Aerial crown-view tile of a tropical tree (Barro Colorado Island, Panama), acquired 20240716:
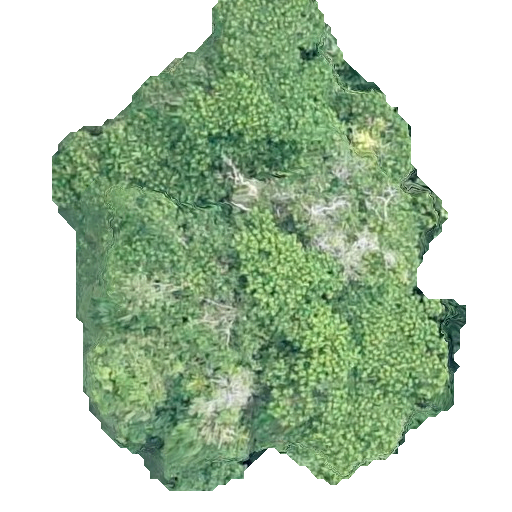
Species: Hura crepitans
GBIF accepted scientific name: Hura crepitans
Crown area: 226.978 m²